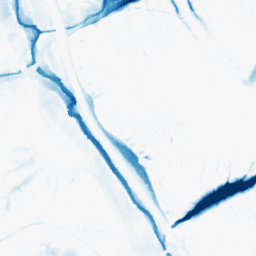
Category: morphological
Decomposition family: morphological_ellipse
Decomposition parameters: operation: closing
width: 30
height: 30
Upsampling method: lanczos
Upsampling parameters: scale: 2
Upsampling scale: 2